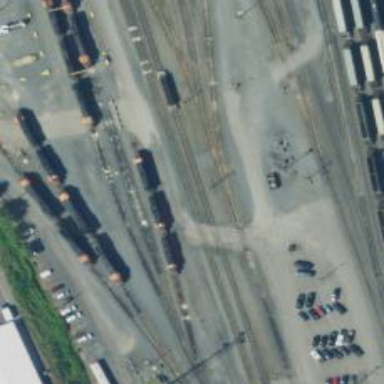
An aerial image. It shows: Railway yard used for servicing trains.